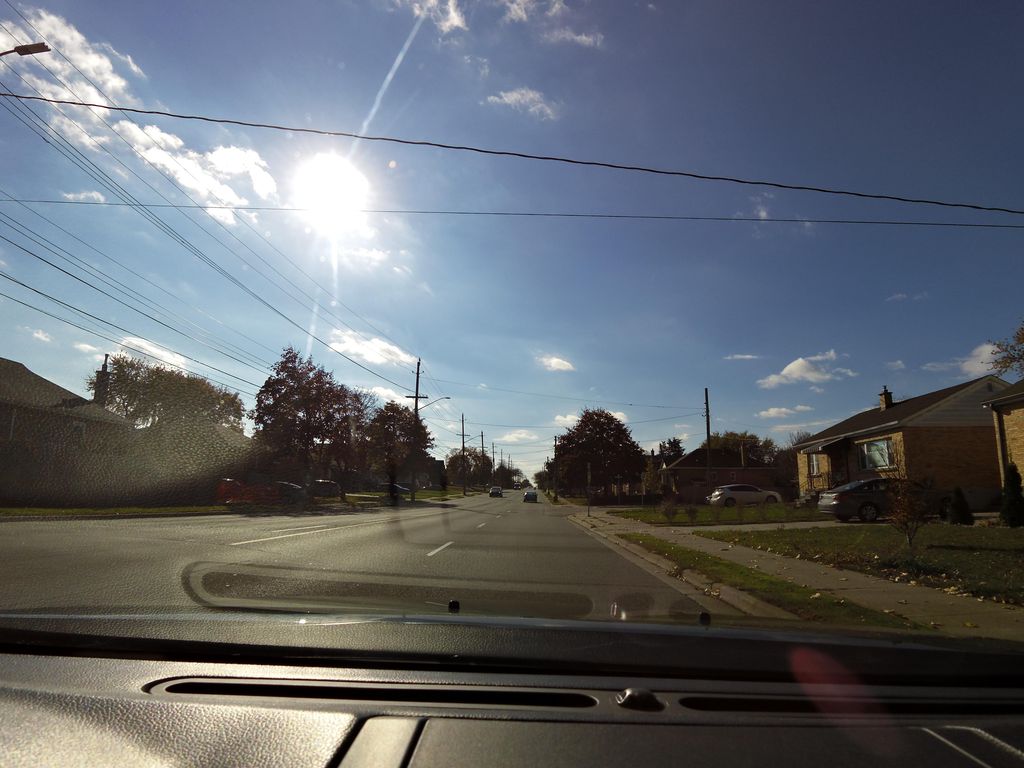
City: hamilton